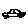
Label: car